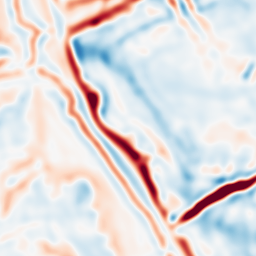
Category: multiscale
Decomposition family: log
Decomposition parameters: sigma: 5
Upsampling method: cubic_mitchell
Upsampling parameters: scale: 2
Upsampling scale: 2